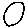
Label: circle